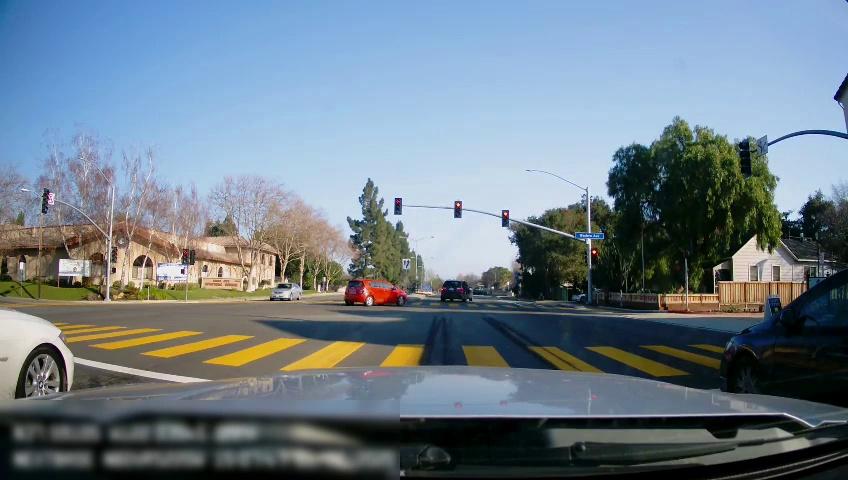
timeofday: Day
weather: Sunny
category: Drivable Space
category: Vehicles | Car
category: Vehicles | Car
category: Vehicles | Car
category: Vehicles | SUV
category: Vehicles | Car
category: Vehicles | Car
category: Traffic | Signs
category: Traffic | Signs
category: Traffic | Lights
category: Traffic | Lights
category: Traffic | Lights
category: Traffic | Lights
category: Traffic | Lights
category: Traffic | Lights
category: Traffic | Signs
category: Traffic | Lights